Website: bh-photo
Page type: store-pickup
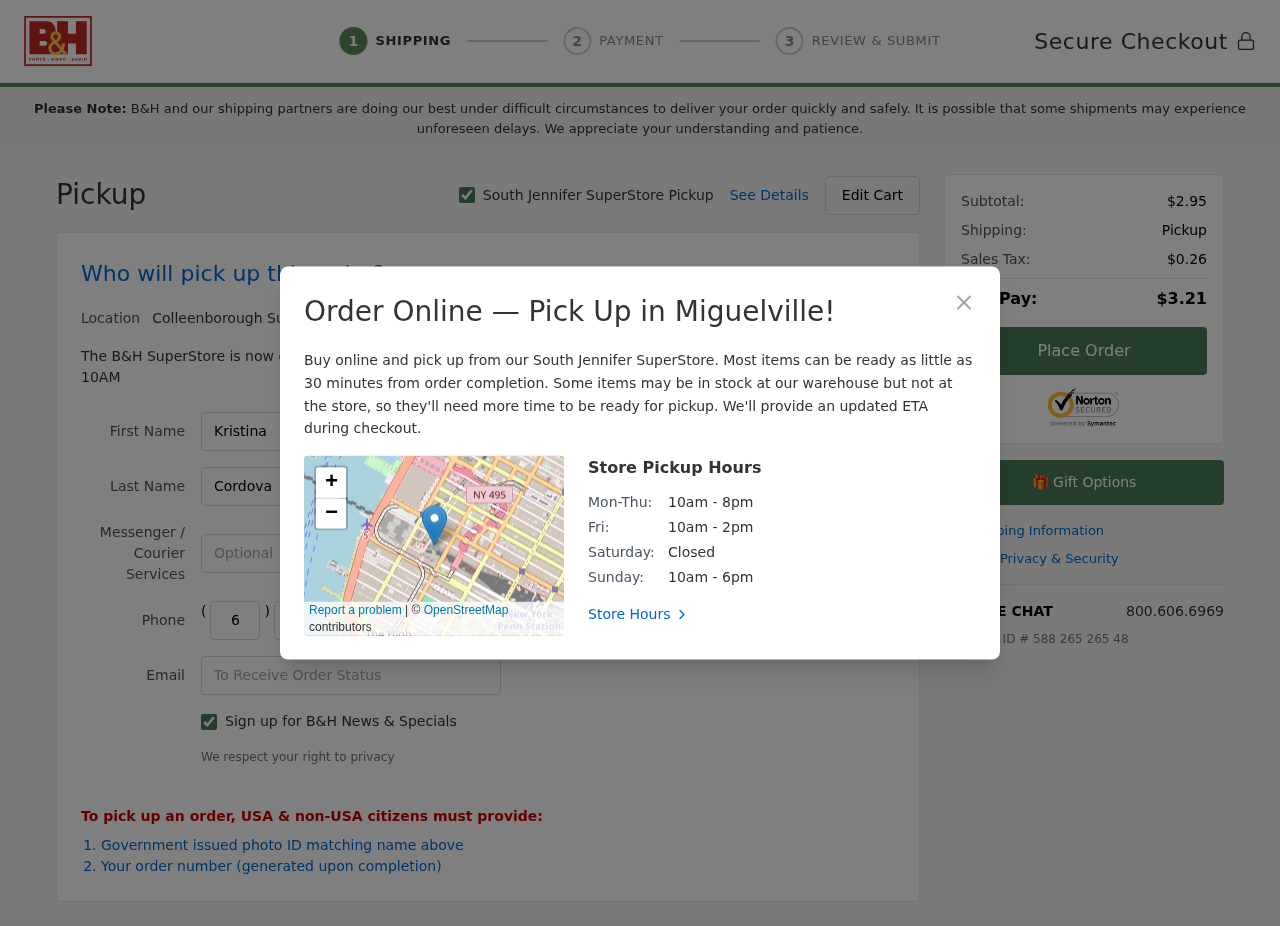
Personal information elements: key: PII_CITY
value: South Jennifer
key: PII_CITY2
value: Colleenborough
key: PII_CITY3
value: Miguelville
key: PII_EMAIL
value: kristina.cordova@hotmail.com
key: PII_FIRSTNAME
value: Kristina
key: PII_LASTNAME
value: Cordova
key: PII_PHONE_AREA
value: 661
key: PII_PHONE_PREFIX
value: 252
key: PII_PHONE_SUFFIX
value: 5447
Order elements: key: ORDER_SUBTOTAL
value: $2.95
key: ORDER_TAX
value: $0.26
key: ORDER_TOTAL
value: $3.21
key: ORDER_ID
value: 588 265 265 48